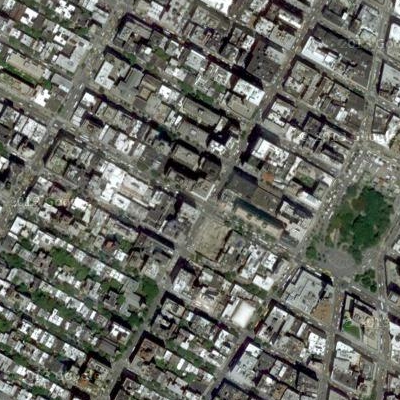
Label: cIndustry